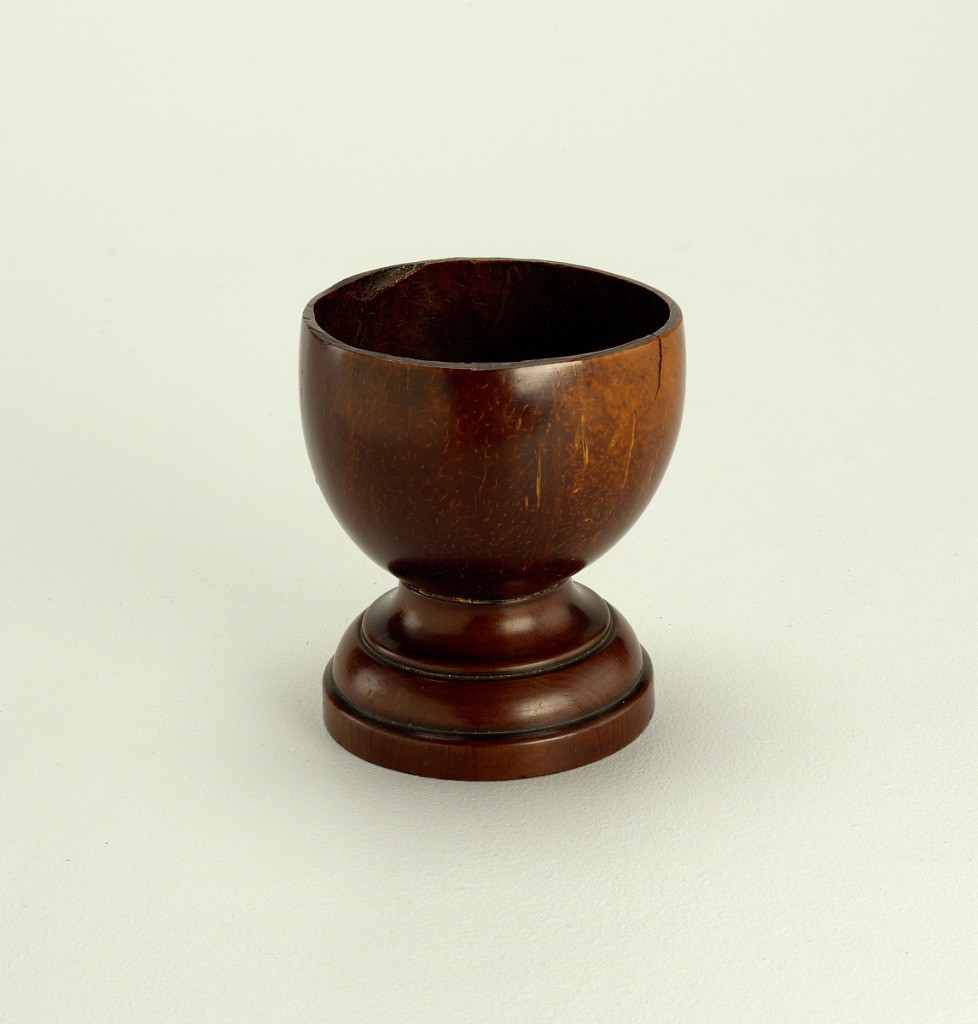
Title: Footed dish
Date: late 18th–early 19th century
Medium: treen
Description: The squat globular body of the cup is formed of polished half of a coconut shell. The shell is attached to a circular foot turned with stepped moldings. A wooden dowel is inserted through the foot and the base of the shell.